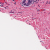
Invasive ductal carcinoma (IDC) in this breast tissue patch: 0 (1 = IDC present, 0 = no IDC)